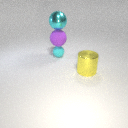
large purple rubber sphere above small cyan rubber sphere